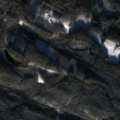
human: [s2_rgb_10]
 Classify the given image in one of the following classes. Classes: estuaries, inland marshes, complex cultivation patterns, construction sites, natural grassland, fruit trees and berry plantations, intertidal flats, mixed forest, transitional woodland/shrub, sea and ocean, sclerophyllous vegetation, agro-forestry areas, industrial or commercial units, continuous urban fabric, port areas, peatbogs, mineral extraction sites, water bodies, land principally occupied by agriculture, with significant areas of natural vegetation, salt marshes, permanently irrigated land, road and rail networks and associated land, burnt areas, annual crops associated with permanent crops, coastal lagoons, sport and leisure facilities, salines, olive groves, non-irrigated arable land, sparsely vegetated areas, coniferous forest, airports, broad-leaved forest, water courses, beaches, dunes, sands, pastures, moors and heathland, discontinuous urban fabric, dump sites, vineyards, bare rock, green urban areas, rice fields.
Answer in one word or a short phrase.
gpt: coniferous forest, mixed forest